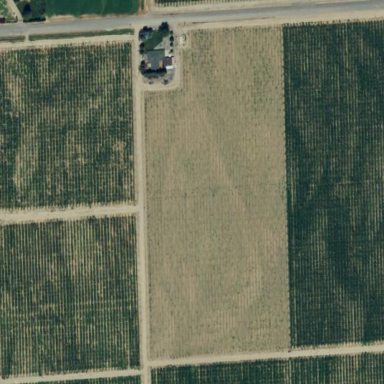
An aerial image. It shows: Orchard.